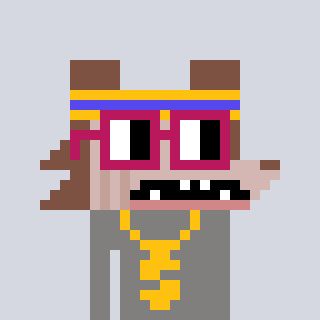
a pixel art character with square dark red glasses, a werewolf-shaped head and a bluegrey-colored body on a cool background